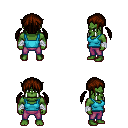
a pixel art fantasy rpg character, male body template, orc, green skin, teal pirate shirt, magenta pants, brown twin-tailed hairstyle, white cloth bandages, four views (front, back, left, right), 2x2 character sprite sheet, small pixel art, hard edges, no anti-aliasing